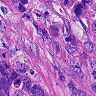
Metastatic tissue present: yes